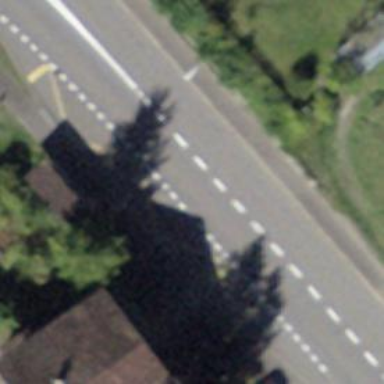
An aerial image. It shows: Bus stop equipped with public transport stop position.